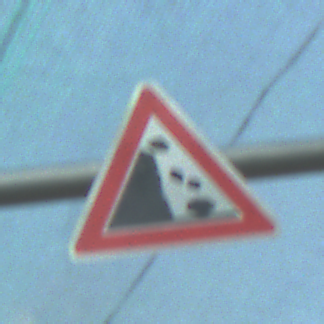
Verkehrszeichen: SteinschlagLinks
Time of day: MorningAfternoon
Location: Roofed (Special)
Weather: PartlyCloudy
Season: NotSpecified
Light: Natural